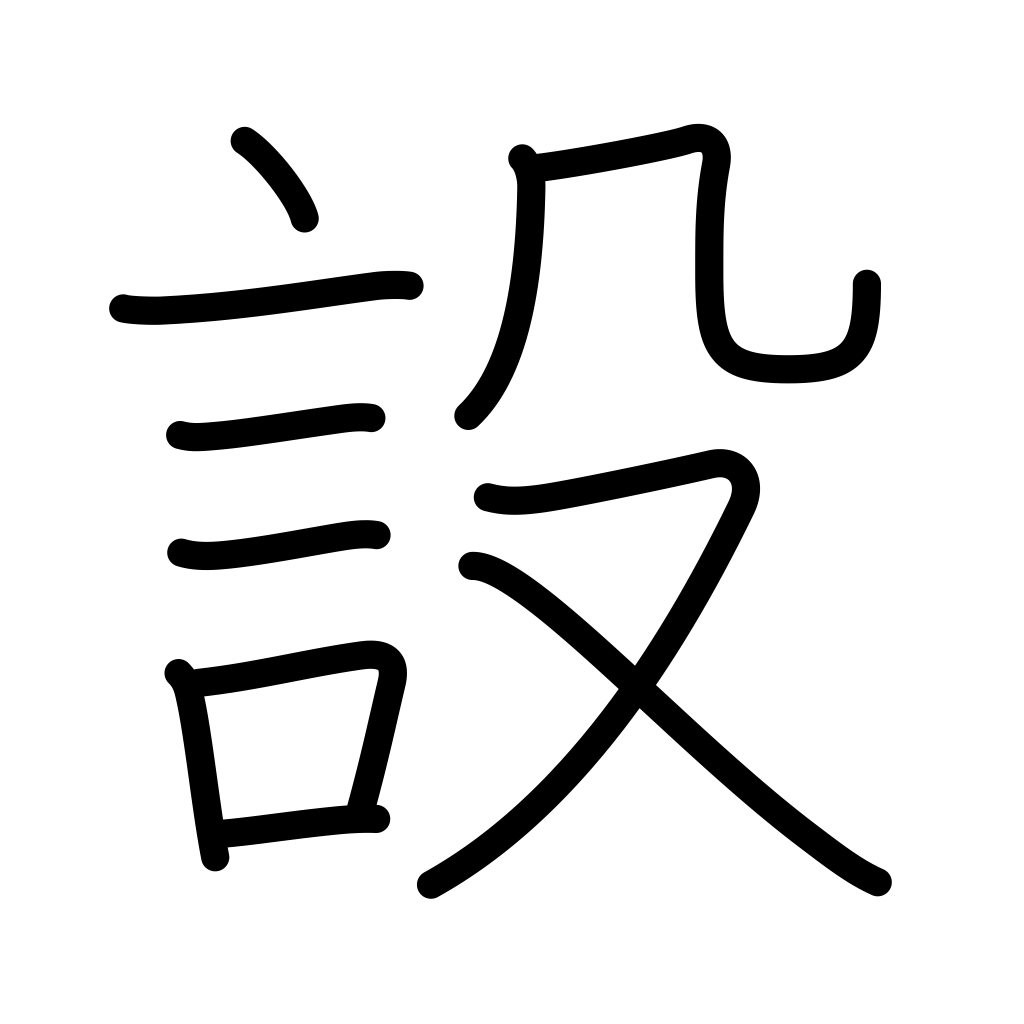
Meaning: establishment, provision, prepare